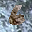
Label: 6